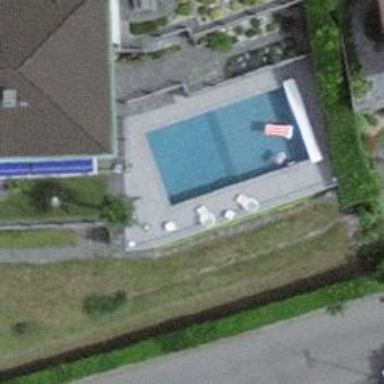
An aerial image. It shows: Outdoor swimming pool on leisure land.